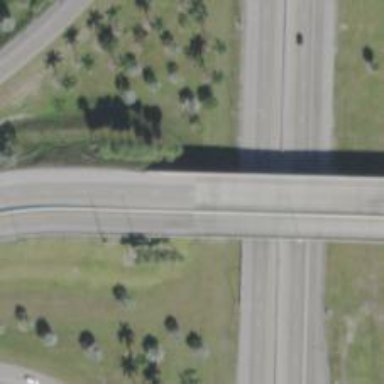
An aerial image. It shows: Bridge over motorway link with trumpet junction.